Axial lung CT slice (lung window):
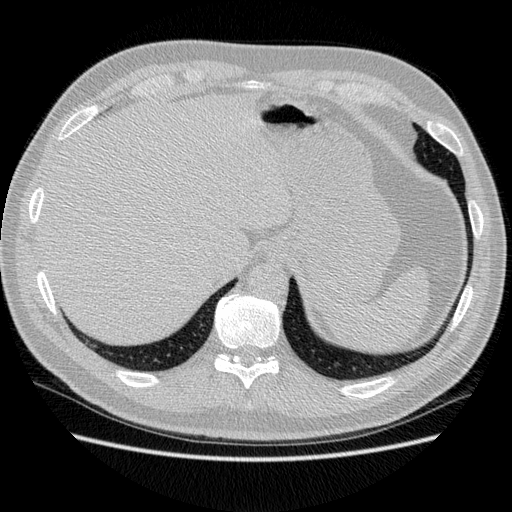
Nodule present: no